Question: I am starting up with OpenCV (using C++) and was playing around with the "Feature matching with FLANN" tutorial from here:
<URL>
I did not modify anything, just tried running it as it is. Unfortunately, when running it, I am getting this error when the program tries to detect the keypoints (on the line ) :

I had no problems with running other OpenCV tutorials out of the box...did anyone experience similar problems?
My system: Visual Express 2010 and OpenCV 2.3, under Windows 7 64-bit. Could this be a bug of v2.3, or some issues related to the 64-bitness of my system?
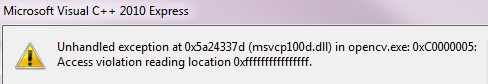
Answer: It sure helps to know more about C++ than a worm :) I realized I had linked against the release version of the feature2d lib. As always, solved automatically by virtue of the "power of posting"...